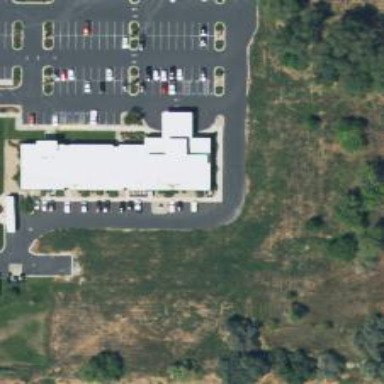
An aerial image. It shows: Healthcare clinic is depicted in the image.